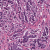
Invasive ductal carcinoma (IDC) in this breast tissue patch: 1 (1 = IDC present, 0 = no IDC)